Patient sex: M
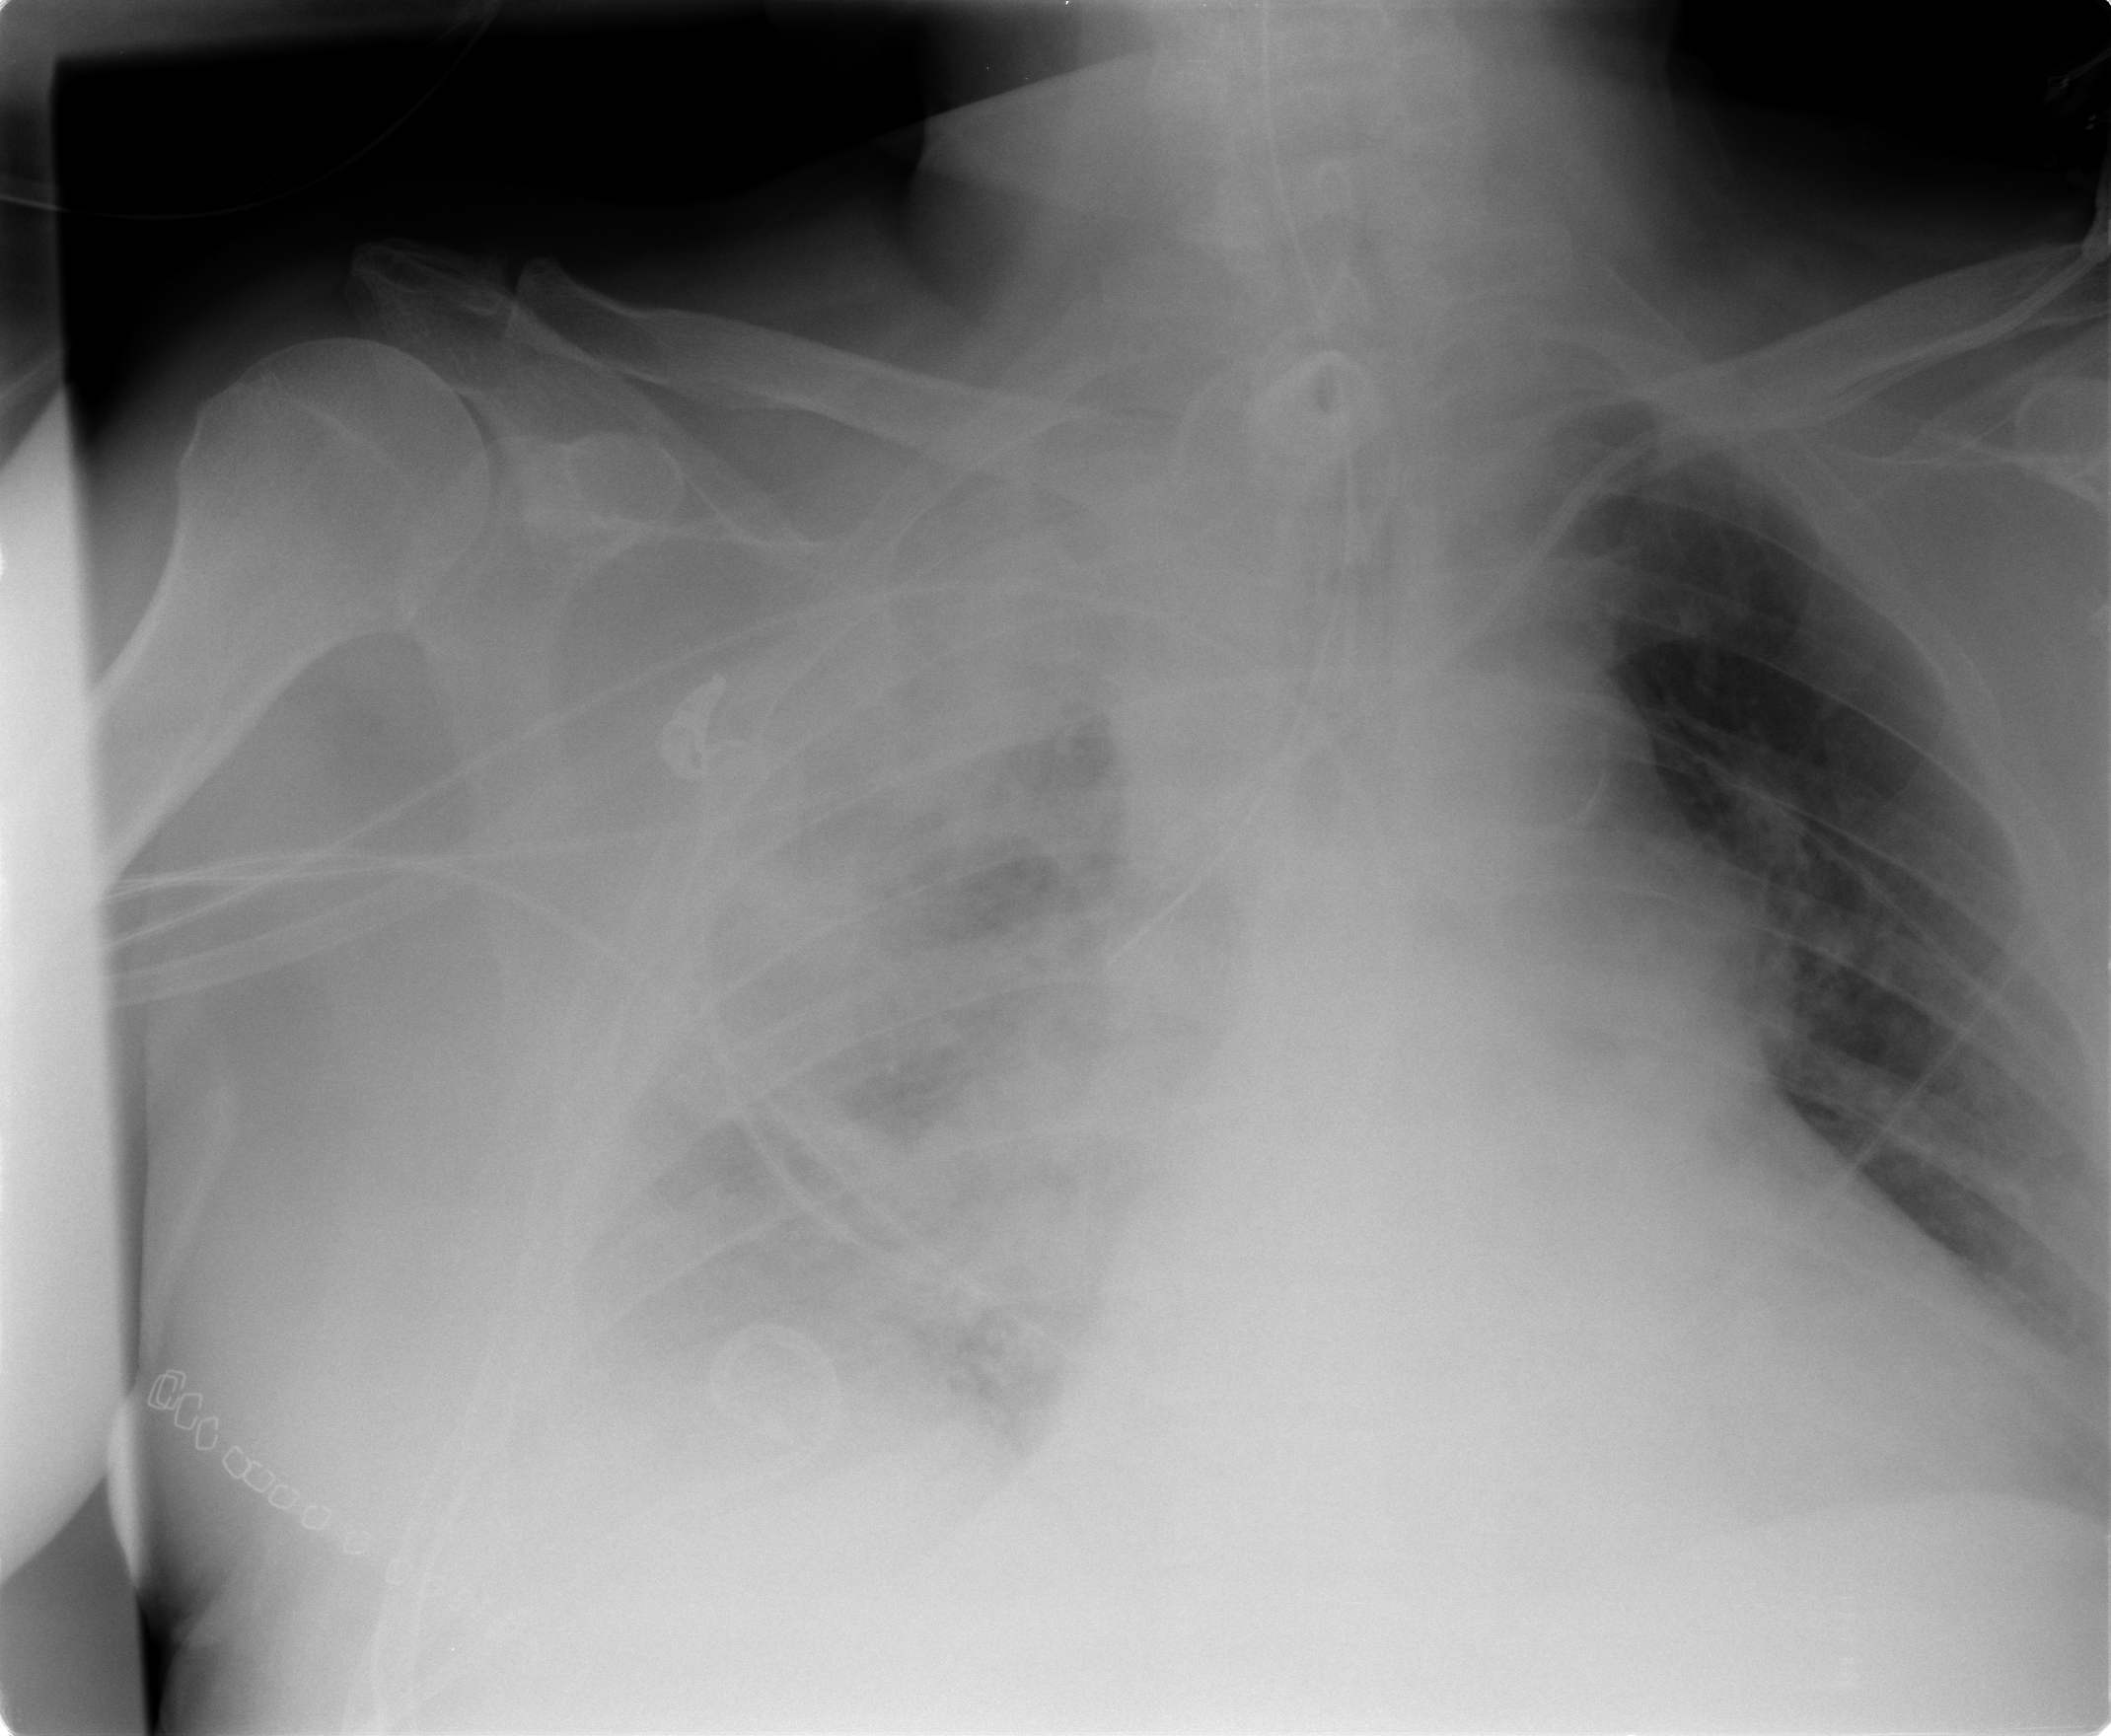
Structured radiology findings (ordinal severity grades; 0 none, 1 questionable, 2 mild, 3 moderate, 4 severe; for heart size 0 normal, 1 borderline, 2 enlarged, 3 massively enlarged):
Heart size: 2
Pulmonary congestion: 3
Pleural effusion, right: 2
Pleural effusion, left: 0
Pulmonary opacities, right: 4
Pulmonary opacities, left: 0
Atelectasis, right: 3
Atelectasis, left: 0